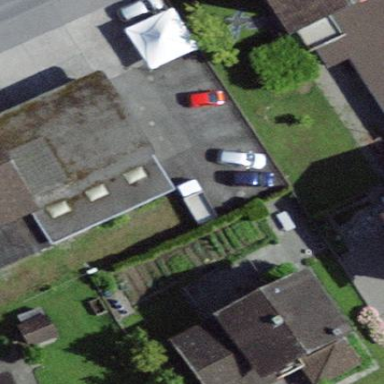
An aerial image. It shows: Group of garages.